Question: i am generating a chart map like this:
<URL>

does anyone know if there is a feature to do something on mouseover? like have each state turn a different color on mouse over?
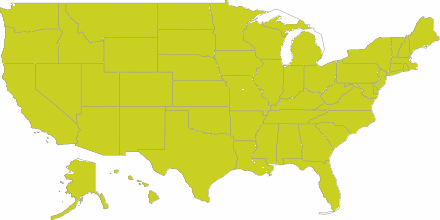
Answer: This is a response to your last question. Roll your own.
This is relatively simple. Grab an available svg map of the <URL> for the mouseover effect.
This <URL> may have exactly what you need. Well presented too.